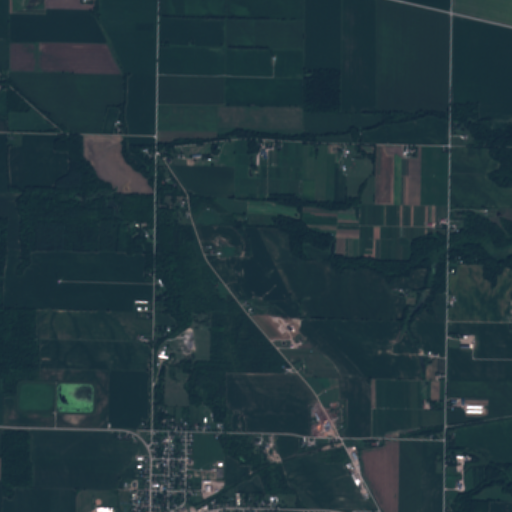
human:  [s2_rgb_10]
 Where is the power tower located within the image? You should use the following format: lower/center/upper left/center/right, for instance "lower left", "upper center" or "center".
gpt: There is no power tower in the image.